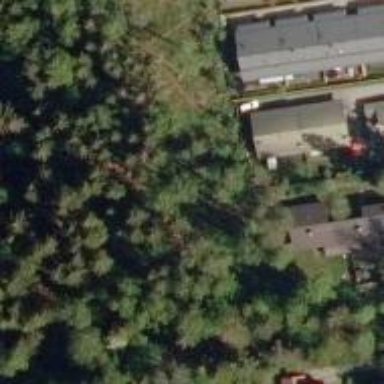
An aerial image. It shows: Fallen tree blocking the path.